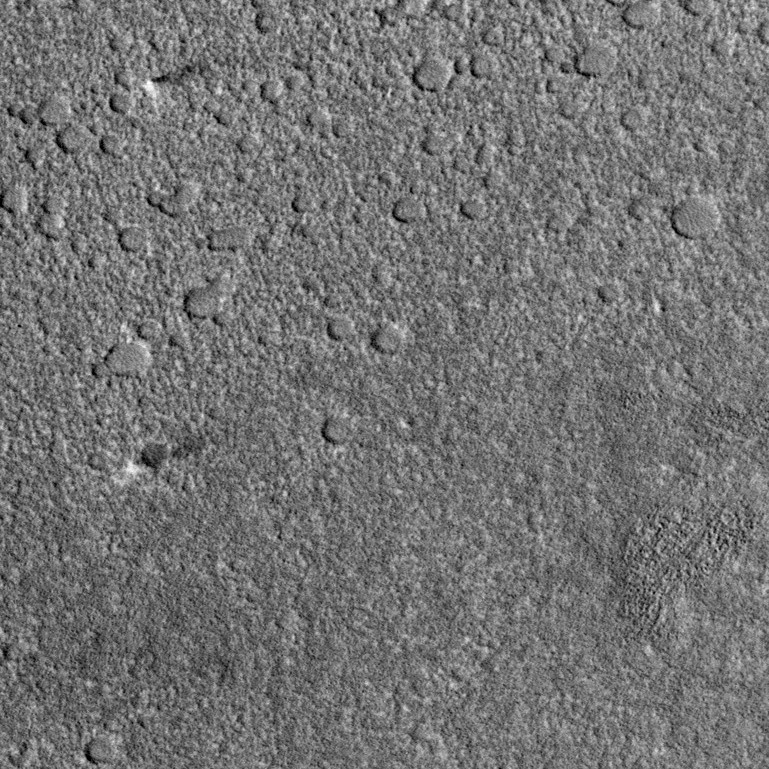
Label: dustdevil, dustdevil